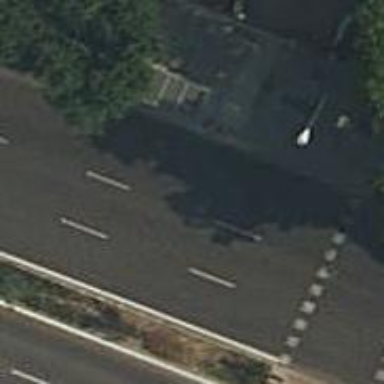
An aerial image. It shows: Tertiary road with asphalt surface.